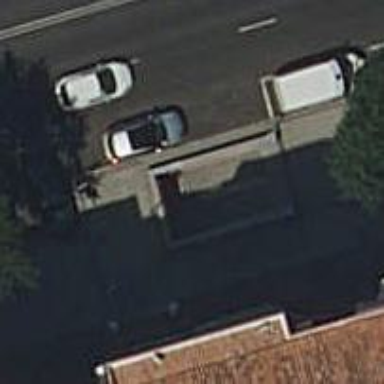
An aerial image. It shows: Subway entrance.